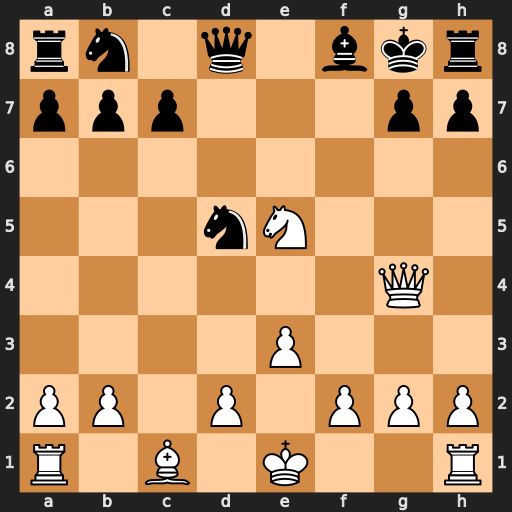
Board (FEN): rn1q1bkr/ppp3pp/8/3nN3/6Q1/4P3/PP1P1PPP/R1B1K2R
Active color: w
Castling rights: KQ
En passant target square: -
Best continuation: Qe6#